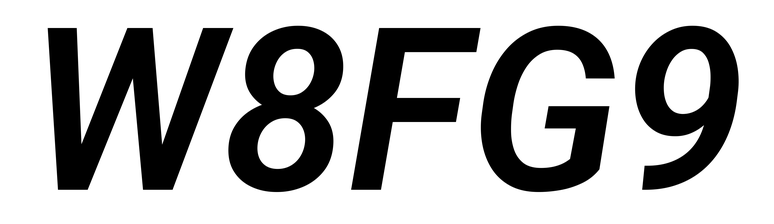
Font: Roboto-Italic_SemiBold_Italic